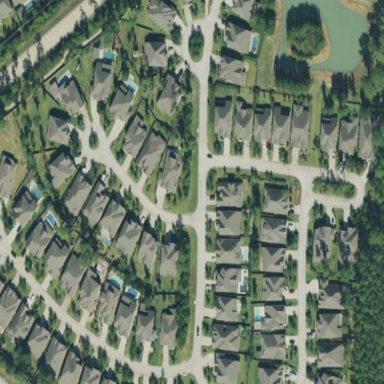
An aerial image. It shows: Residential area within neighborhood.